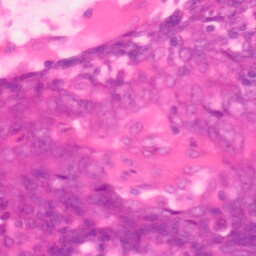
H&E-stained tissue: Colon